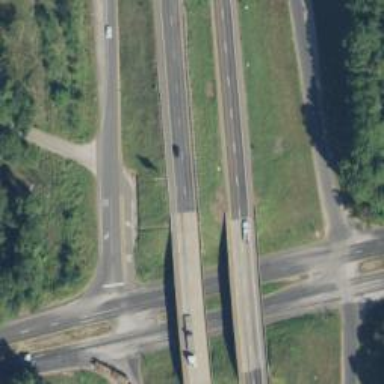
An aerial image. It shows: Bridge over trunk highway expressway.